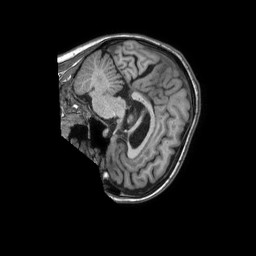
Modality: T1w
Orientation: sagittal
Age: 62
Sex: female
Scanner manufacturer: philips
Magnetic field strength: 1.5 T
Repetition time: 0.007034 s
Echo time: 0.003189 s